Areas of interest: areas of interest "Xu Genbao Football Training Base"
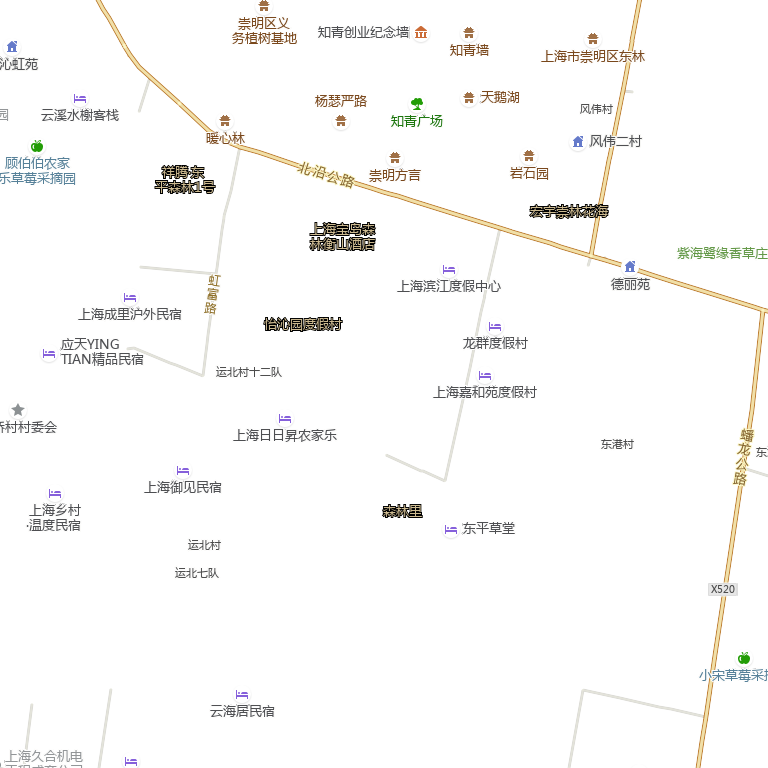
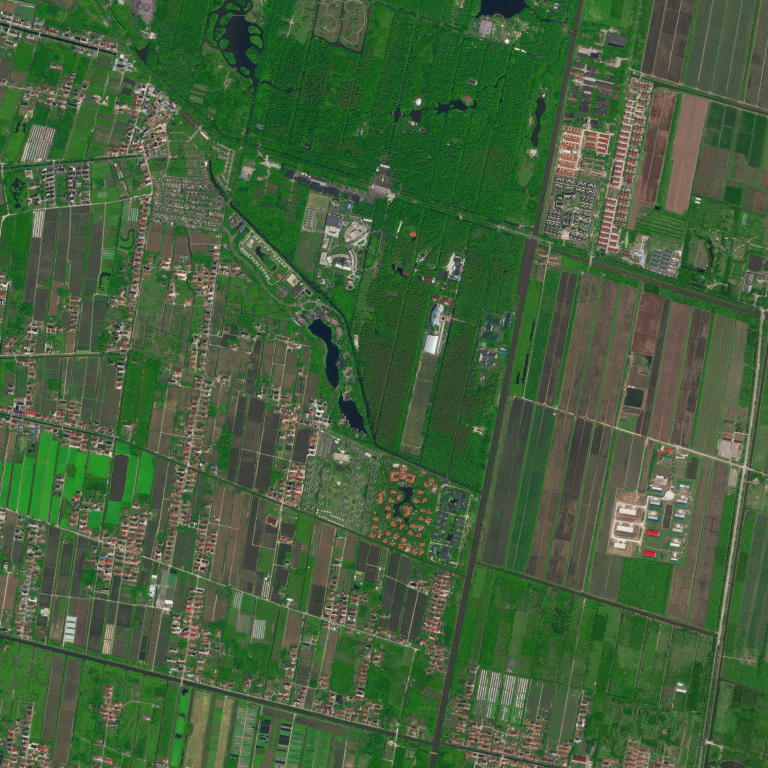